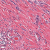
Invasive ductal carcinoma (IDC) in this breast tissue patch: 1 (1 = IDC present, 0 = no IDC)